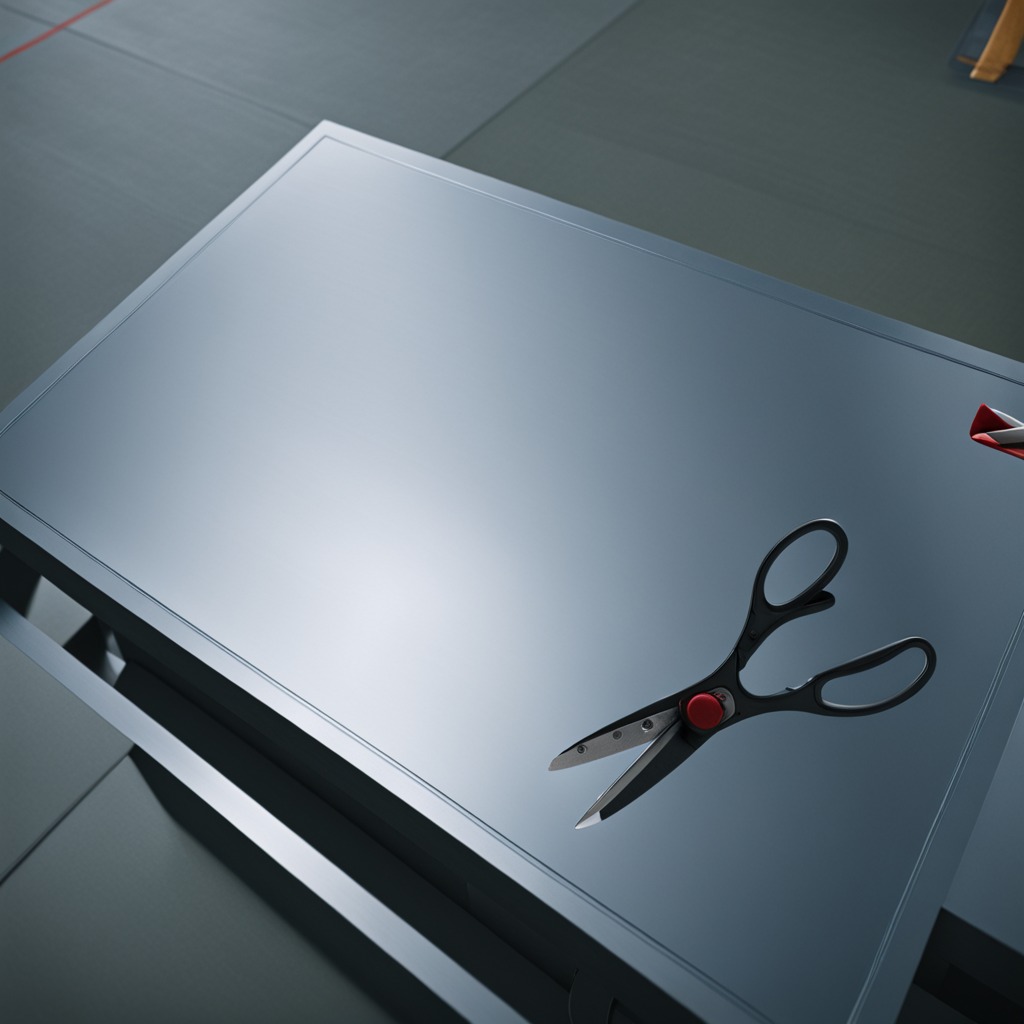
A scissor lying on a toolbox surface in an airplane hangar workshop 8K